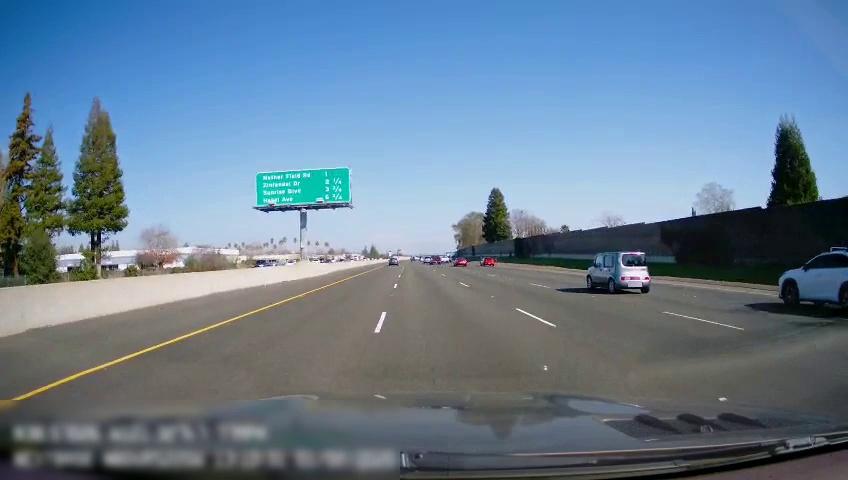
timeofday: Day
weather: Sunny
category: Drivable Space
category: Vehicles | Van
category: Vehicles | SUV
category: Vehicles | Car
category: Vehicles | Car
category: Vehicles | Van
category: Vehicles | Car
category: Vehicles | SUV
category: Vehicles | Car
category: Lanes | Alternate Lane
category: Lanes | Current Lane
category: Lanes | Current Lane
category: Lanes | Alternate Lane
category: Lanes | Alternate Lane
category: Traffic | Signs